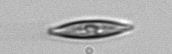
Label: pennate